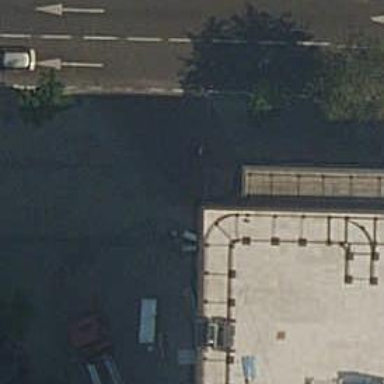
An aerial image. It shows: Parking entrance.